Question: I have a dataset with a list of cities and the number of tourists on a week on week basis. I want to do an integrity check of sorts to see if a city is appearing week on week.
The image shows a snapshot of what the dataset looks like, but the actual dataset has close to 1563 cities:
[
I want to check if say Harare is appearing consistently throughout the weeks and the same for all other cities (1562 of them).
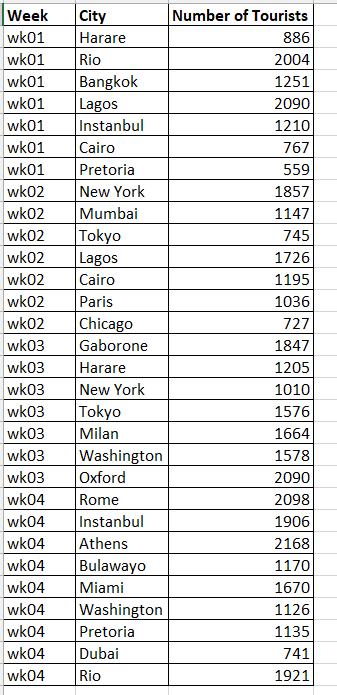
Answer: Assuming it is stored in a Panda's Data Frame (named df):
'''
no_of_weeks = len(set(df['Week']))
check = pd.DataFrame(df.groupby('City').Week.apply(lambda x: x.count() == no_of_weeks))
always_recorded = pd.DataFrame({'City': check.index.values, 'always_recorded': check['Week']})
always_recorded.index = [*range(1, len(always_recorded)+1)]
df2 = pd.merge(df, always_recorded, how = "left", on = "City")
subset = df2[df2.always_recorded == True]
'''